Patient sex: M
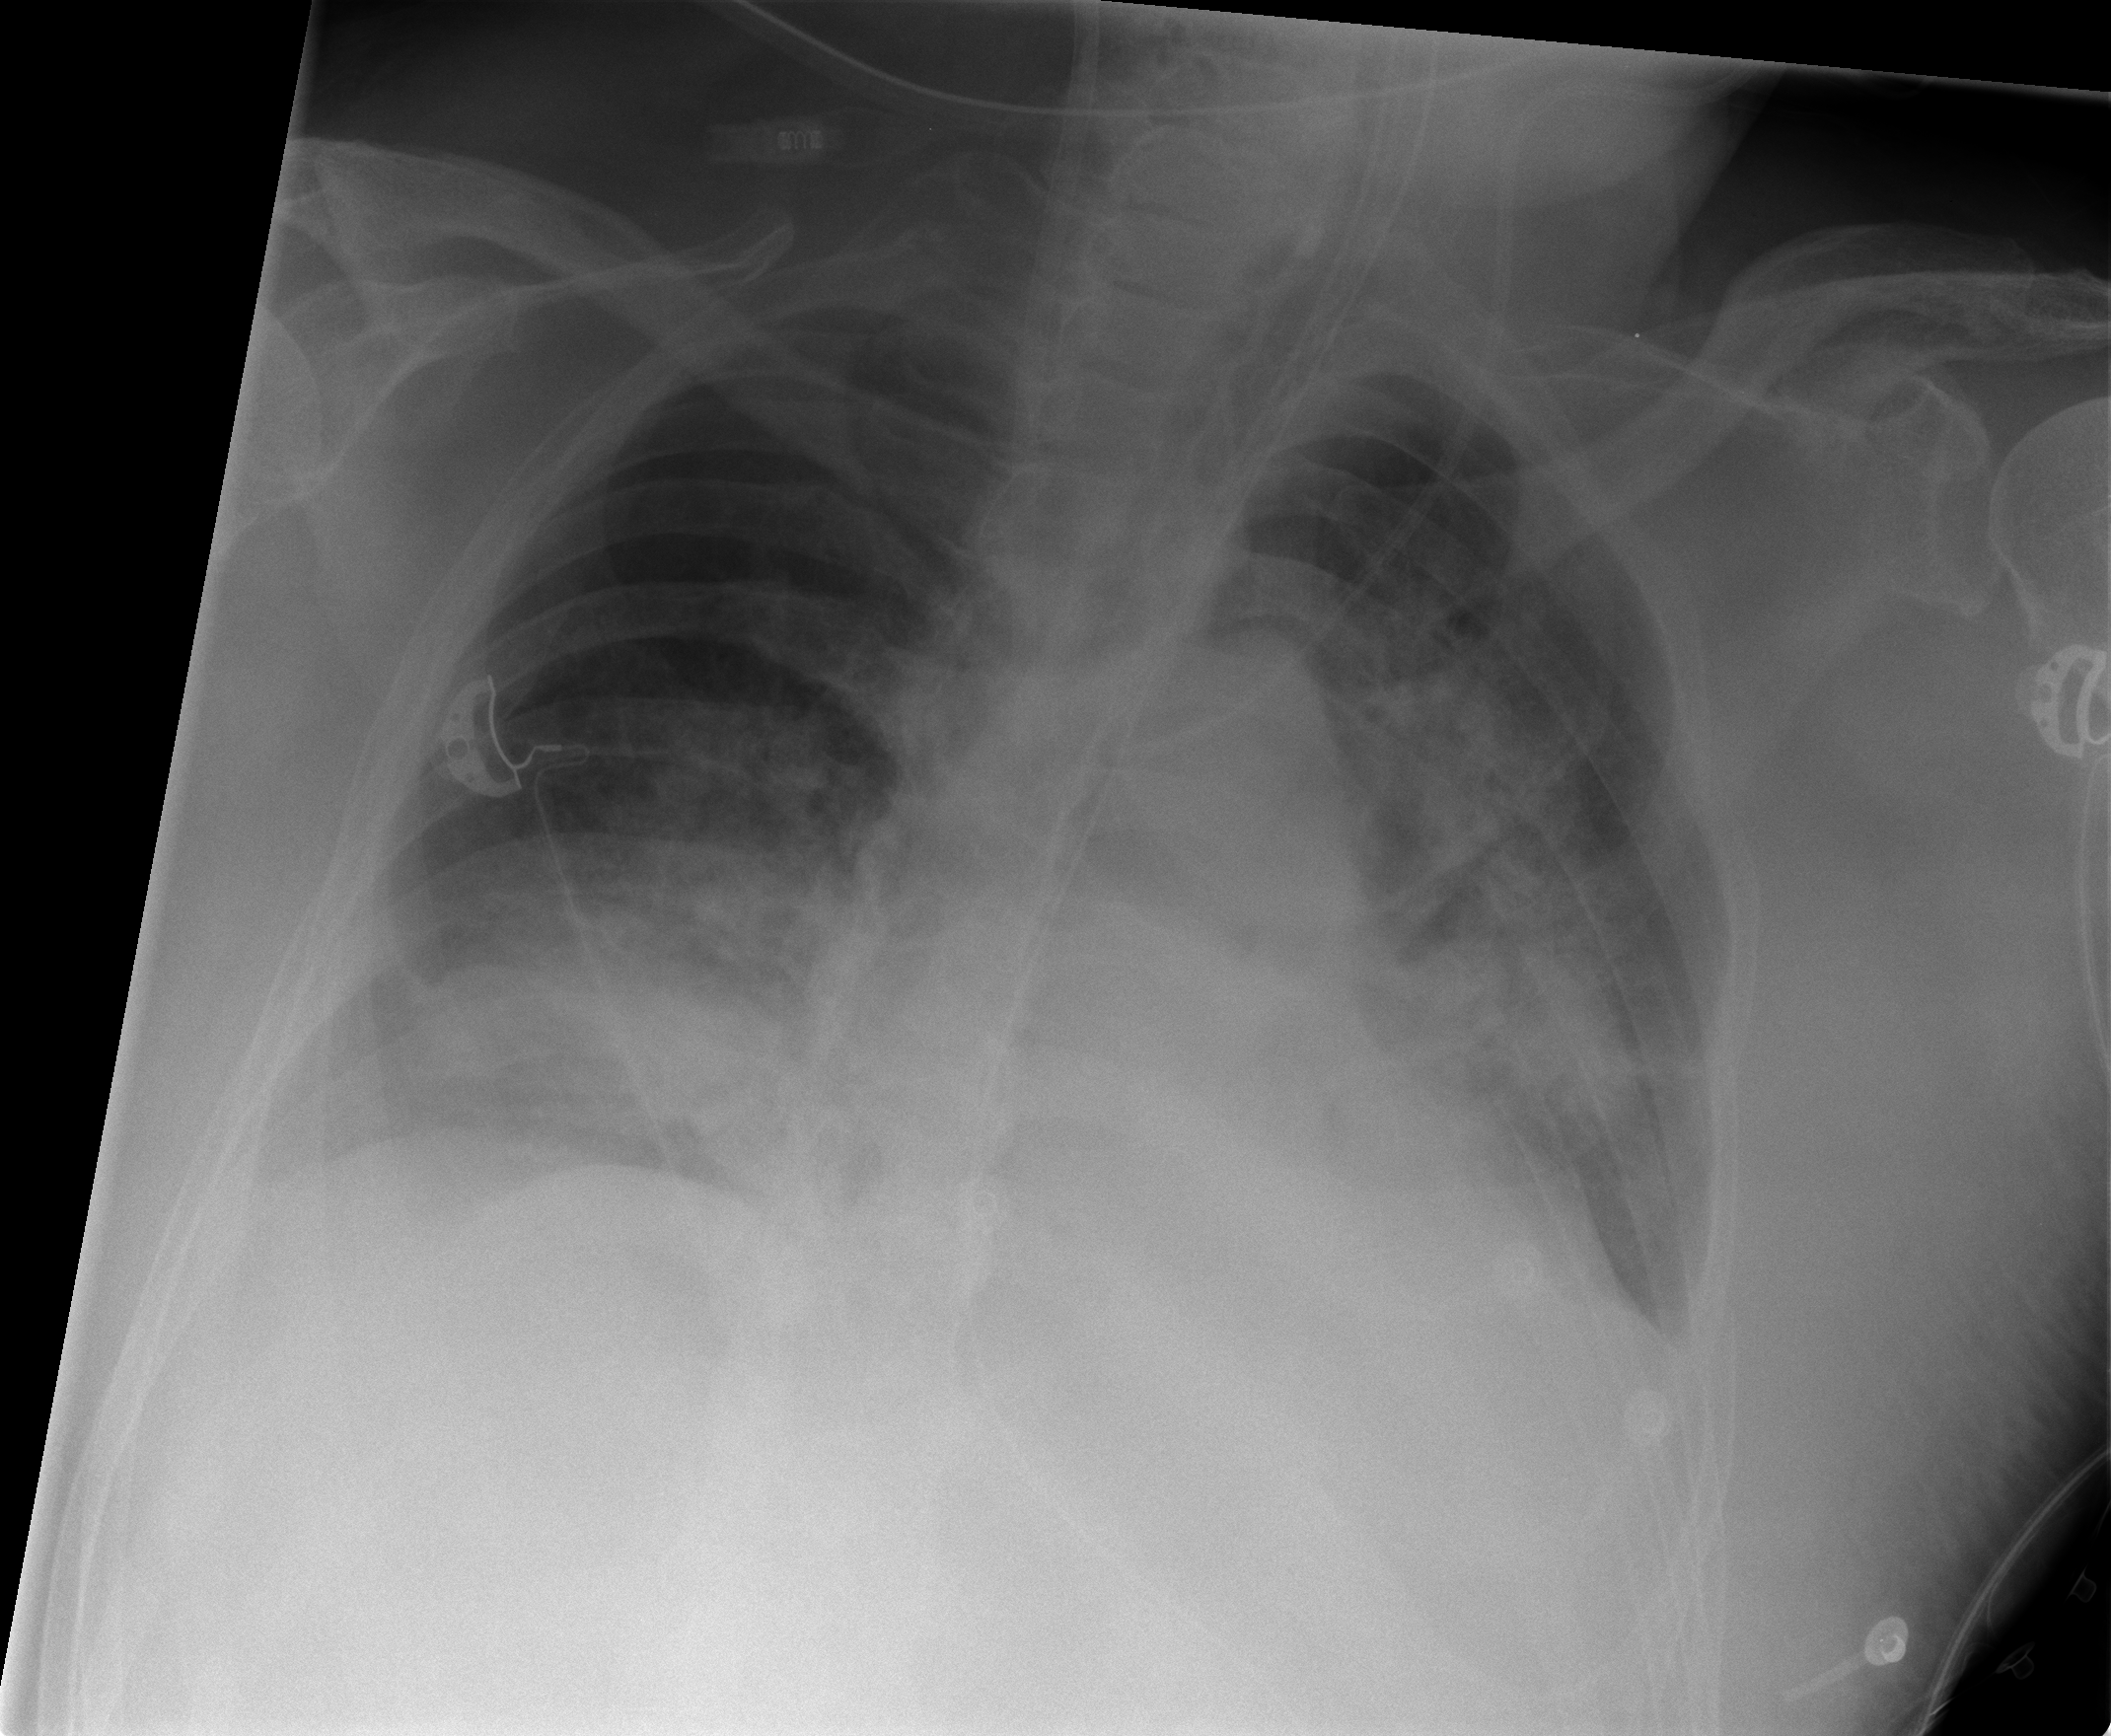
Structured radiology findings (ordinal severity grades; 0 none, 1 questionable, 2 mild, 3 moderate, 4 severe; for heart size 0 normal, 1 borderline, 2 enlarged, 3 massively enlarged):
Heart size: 0
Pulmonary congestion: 0
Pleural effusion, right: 1
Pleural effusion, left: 1
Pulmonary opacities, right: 2
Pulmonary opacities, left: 3
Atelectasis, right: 2
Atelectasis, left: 2